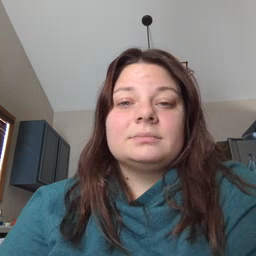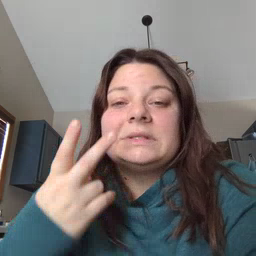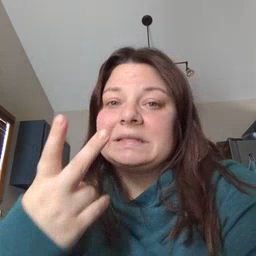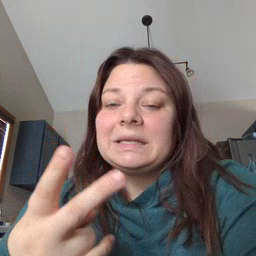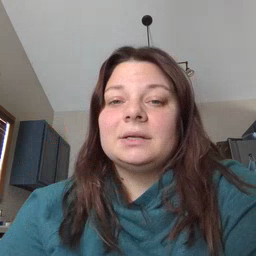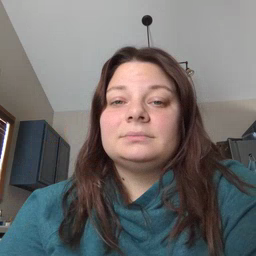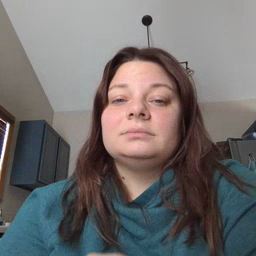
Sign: see